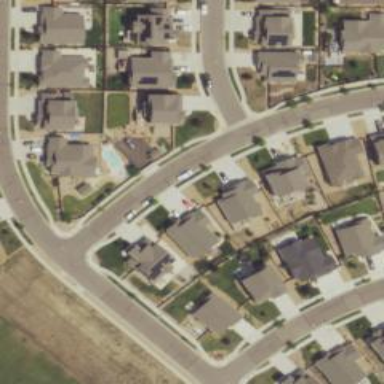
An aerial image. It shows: Residential road.